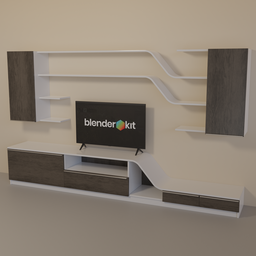
Label: furniture